Interaction volume radius: 10 \u00c5
Interaction volume height: 10 \u00c5
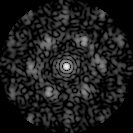
Disorder parameter: 0.6042